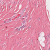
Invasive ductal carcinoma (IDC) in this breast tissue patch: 0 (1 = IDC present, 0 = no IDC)